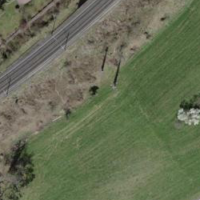
EUNIS habitat code: 55
Species observed at this site:
Achillea millefolium
Acer campestre